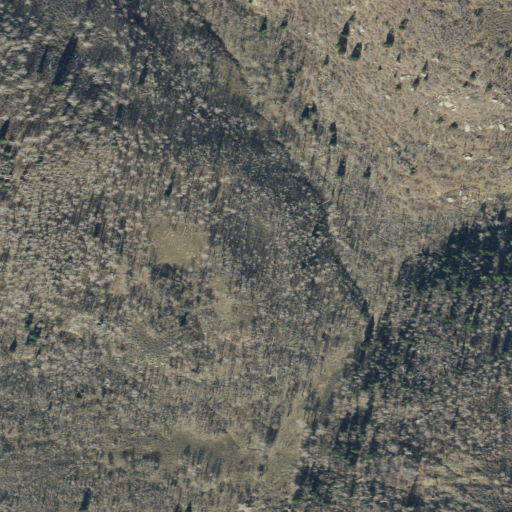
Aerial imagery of valley in Utah named Minnie Spring Hollow containing deciduous forest and shrub